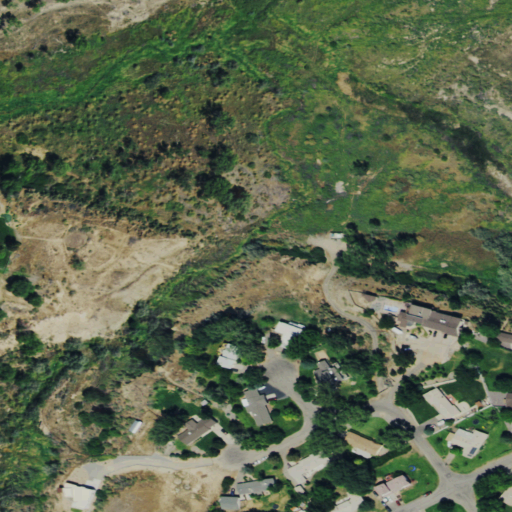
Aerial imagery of valley in Colorado named Limekin Gulch containing woody wetlands, low intensity development, open development, medium intensity development, evergreen forest, herbaceous wetlands, and high intensity development